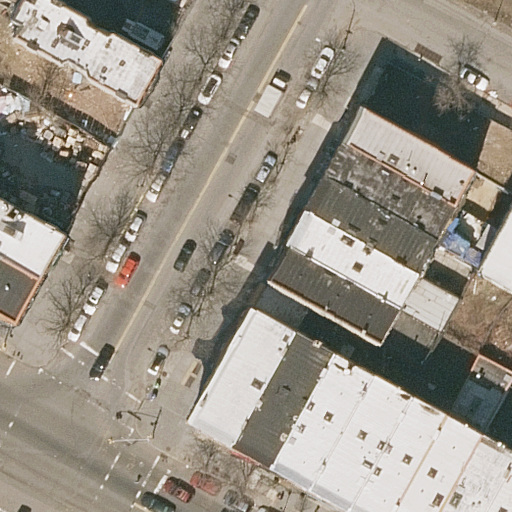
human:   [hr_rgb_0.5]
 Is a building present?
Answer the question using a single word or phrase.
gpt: yes

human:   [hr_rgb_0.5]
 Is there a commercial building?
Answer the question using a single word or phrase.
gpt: no

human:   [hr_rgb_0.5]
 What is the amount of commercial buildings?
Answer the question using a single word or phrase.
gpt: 0

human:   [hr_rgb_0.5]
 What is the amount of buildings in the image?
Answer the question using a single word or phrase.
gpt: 17

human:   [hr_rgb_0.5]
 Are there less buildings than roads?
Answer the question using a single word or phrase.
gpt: no

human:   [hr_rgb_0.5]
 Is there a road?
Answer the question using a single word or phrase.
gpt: yes

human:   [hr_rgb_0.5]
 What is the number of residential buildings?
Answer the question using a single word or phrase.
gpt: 17

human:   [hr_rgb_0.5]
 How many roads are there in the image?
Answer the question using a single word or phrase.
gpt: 3

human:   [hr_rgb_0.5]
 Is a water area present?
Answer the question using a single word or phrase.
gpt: no

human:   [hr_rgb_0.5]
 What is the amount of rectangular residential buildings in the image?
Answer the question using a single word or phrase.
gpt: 14

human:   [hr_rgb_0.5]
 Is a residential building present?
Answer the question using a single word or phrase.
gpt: yes

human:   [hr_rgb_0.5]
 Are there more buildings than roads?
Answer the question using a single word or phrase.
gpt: yes

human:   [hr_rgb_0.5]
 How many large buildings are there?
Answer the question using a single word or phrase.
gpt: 0

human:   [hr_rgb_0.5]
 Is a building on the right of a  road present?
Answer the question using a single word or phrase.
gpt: yes

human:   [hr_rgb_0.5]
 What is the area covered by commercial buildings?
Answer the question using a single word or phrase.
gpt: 0m2

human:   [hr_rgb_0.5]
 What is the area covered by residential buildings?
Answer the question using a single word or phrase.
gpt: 3063m2

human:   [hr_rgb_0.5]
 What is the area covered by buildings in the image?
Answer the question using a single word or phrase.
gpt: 3063m2

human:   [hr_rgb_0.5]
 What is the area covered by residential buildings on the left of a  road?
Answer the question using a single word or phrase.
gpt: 1949m2

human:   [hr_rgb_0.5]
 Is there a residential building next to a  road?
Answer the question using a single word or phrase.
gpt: yes

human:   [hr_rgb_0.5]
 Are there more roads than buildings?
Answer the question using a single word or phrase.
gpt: no

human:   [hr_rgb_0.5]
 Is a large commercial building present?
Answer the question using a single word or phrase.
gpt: no

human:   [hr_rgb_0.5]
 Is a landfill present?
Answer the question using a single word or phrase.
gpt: no

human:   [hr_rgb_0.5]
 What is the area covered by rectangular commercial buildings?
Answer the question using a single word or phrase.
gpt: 0m2

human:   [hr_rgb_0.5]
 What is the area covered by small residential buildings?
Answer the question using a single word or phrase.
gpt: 228m2

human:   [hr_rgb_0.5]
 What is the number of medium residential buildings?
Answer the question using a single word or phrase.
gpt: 12

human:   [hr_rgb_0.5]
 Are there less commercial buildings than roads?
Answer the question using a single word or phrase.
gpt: yes

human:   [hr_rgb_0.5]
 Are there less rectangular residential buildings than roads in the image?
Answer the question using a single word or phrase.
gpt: no

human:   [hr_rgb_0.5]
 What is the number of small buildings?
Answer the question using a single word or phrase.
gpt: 5

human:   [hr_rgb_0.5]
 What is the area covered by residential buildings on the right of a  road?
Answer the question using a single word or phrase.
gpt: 2465m2

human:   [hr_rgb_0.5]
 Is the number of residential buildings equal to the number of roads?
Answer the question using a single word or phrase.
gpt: no

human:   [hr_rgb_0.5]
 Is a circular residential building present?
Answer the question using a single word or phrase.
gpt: no

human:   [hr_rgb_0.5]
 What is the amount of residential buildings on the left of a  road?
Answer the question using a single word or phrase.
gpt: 10

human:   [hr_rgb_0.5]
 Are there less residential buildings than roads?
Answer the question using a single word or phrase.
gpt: no

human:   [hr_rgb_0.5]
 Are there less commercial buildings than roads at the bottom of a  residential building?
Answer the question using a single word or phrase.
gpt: yes

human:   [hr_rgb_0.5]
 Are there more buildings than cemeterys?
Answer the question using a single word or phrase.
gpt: yes

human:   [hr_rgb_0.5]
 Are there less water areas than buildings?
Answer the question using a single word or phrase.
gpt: yes

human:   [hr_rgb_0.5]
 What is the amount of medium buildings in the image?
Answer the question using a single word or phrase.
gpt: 12

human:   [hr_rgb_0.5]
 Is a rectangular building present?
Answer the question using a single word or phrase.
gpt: yes

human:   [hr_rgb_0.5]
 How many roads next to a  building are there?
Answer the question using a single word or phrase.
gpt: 3

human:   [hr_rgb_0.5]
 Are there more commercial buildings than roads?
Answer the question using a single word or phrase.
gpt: no

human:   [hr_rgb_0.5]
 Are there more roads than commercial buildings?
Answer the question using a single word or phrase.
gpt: yes

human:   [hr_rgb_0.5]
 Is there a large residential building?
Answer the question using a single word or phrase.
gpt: no

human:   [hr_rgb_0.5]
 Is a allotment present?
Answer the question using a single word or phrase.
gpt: no

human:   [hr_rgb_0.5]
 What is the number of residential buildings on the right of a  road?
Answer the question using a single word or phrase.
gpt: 14

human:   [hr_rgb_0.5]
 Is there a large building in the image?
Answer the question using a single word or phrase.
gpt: no

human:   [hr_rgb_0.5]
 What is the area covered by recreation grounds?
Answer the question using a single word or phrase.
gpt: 0m2

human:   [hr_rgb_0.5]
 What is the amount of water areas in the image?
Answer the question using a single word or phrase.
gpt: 0

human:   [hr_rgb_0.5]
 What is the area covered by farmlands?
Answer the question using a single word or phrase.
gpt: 0m2

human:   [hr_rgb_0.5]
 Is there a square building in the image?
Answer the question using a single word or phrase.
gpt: no

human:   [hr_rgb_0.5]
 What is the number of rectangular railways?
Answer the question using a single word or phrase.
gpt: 0

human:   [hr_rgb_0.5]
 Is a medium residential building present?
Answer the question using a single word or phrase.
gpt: yes

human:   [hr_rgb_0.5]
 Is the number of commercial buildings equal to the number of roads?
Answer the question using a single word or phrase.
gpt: no

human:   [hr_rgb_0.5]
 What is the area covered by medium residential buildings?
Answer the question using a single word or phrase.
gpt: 2835m2

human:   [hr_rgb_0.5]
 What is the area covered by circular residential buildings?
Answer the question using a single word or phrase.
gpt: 0m2

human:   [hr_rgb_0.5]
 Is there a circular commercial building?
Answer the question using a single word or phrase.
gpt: no

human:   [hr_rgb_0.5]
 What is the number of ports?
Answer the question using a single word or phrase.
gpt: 0

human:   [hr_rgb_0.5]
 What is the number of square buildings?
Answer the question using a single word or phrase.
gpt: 0

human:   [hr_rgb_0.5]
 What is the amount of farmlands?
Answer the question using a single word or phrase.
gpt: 0

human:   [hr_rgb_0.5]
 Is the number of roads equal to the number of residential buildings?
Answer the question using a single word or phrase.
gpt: no

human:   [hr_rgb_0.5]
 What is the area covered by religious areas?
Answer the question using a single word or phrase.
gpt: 0m2

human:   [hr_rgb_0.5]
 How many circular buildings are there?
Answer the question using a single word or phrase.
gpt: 0

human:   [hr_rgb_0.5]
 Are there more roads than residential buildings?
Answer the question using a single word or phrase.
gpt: no

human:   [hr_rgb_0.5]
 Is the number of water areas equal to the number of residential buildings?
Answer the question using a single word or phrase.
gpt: no

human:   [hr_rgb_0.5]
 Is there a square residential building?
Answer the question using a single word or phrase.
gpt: no